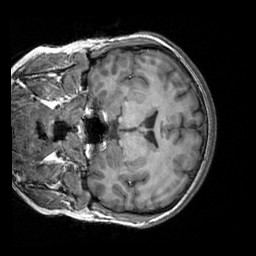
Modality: T1w
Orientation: coronal
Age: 28
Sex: female
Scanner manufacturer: siemens
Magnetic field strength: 3 T
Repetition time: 2.3 s
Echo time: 0.00303 s